Question: There is an example:
'''
{
CFMutableStringRef str = CFStringCreateMutableCopy(NULL, 1000, CFSTR("Hello World") );
NSString *value = (__bridge_transfer NSString *)str ;
NSLog(@"%@", value) ;
CFRelease(str) ; // crash here
}
'''
I know I should not release the str because the owner relationship transferred to 'value', but in the WWDC 2013 video 'Fixing Memory Issues', there is a picture, it seems to say when use '__bridge_transfer', it will increase retain count of the original object by 1, I'm confused, Can anyone help?
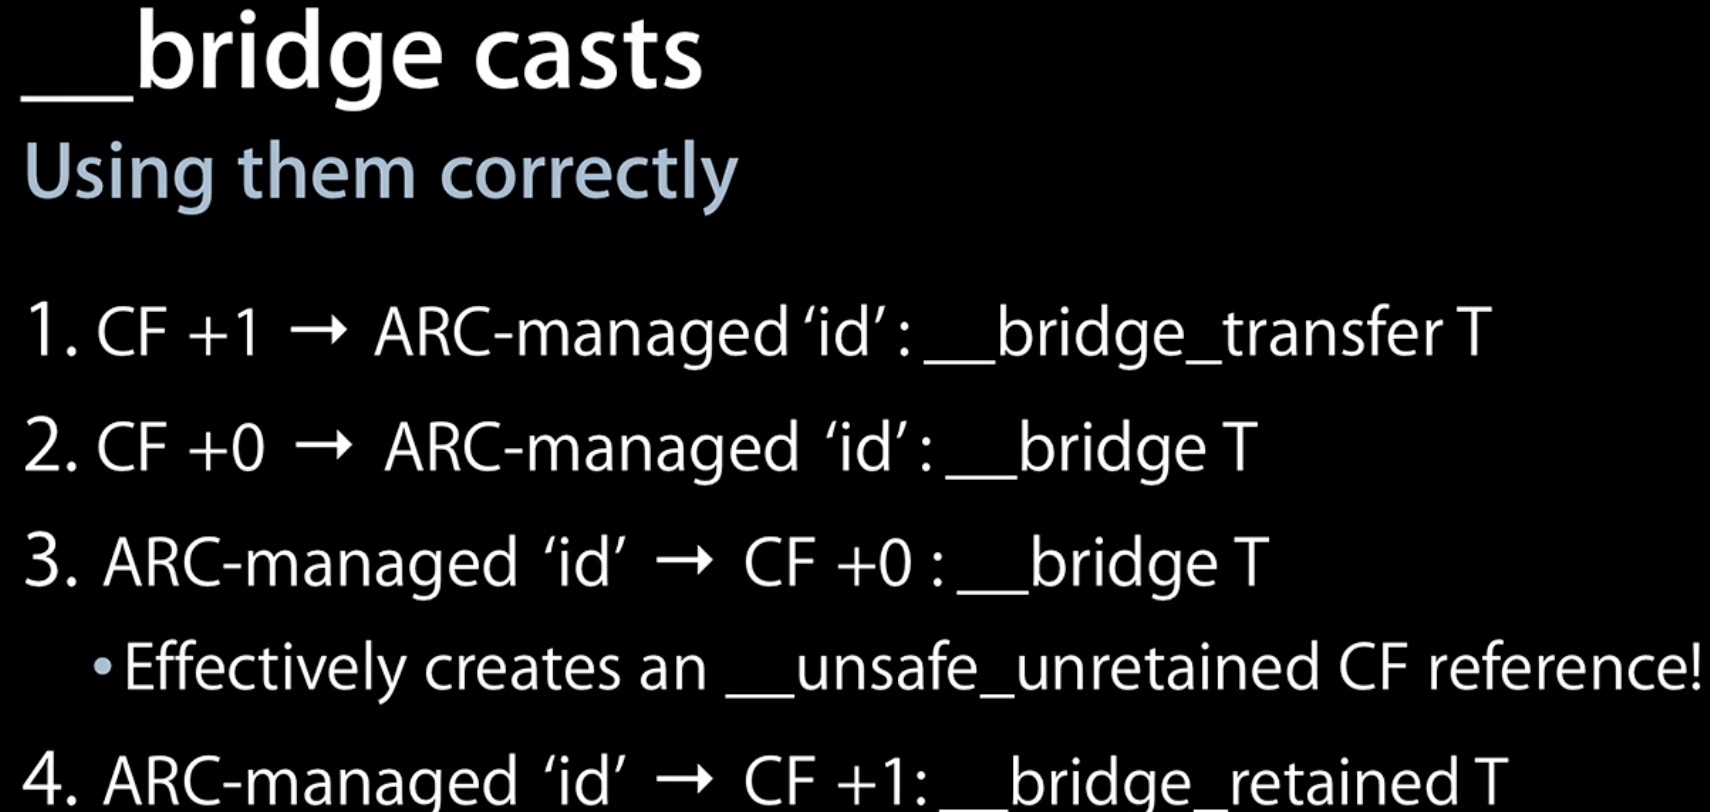
Answer: By using '__bridge_transfer' you're transferring ownership from CoreFoundation to ARC. This is also equivalent to calling 'CFBridgingRelease(str)'. This essentially moves the object from CoreFoundation to the world of ARC where it will be ARC's responsibility to release the object. As a result, you will not, and must NOT call 'CFRelease()' on your 'CFMutableStringRef'.
However, you can also use '__bridge' (without the transfer) which will not touch ownership of the object. In this case, you will be responsible for releasing it using 'CFRelease()';